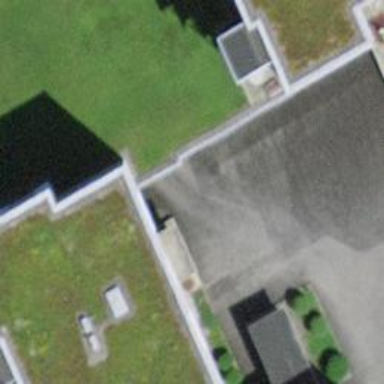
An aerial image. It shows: Parking entrance.